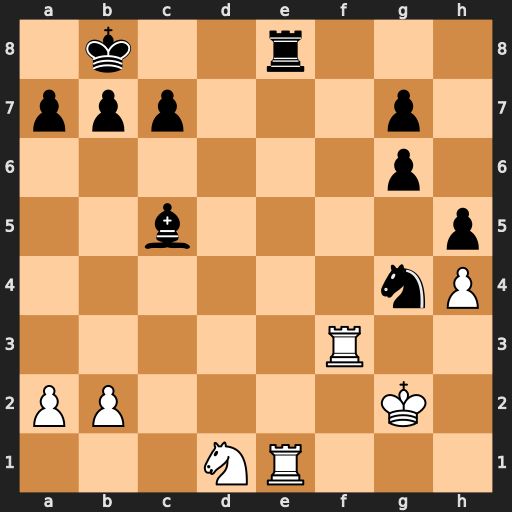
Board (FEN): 1k2r3/ppp3p1/6p1/2b4p/6nP/5R2/PP4K1/3NR3
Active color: w
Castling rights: -
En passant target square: -
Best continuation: Rxe8#